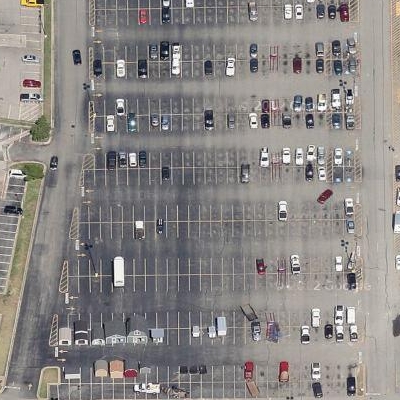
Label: Parking